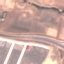
Land use / land cover class: Highway